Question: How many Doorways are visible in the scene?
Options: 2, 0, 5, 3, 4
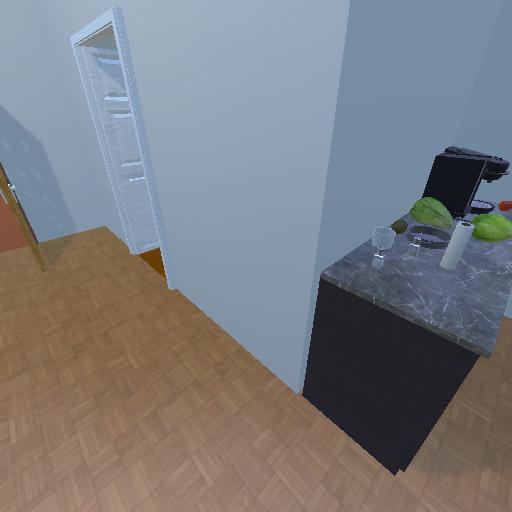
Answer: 2